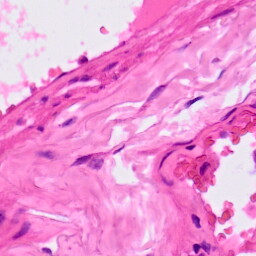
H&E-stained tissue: Lung